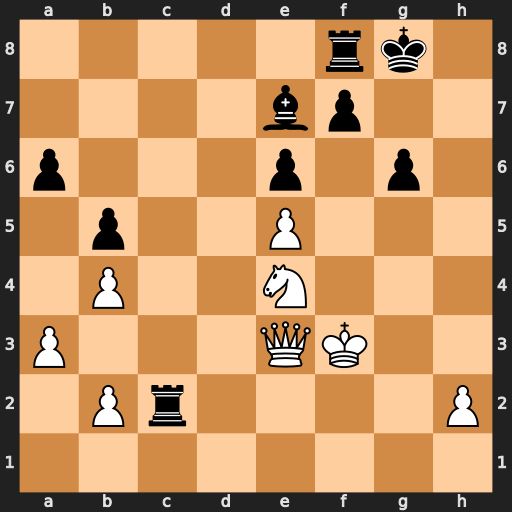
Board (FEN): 5rk1/4bp2/p3p1p1/1p2P3/1P2N3/P3QK2/1Pr4P/8
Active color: w
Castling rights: -
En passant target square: -
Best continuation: Qh6 Rxh2 Qxh2